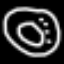
Label: donut